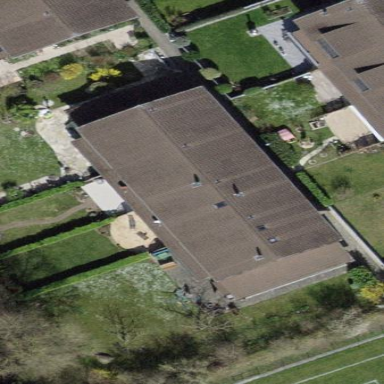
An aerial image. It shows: Terrace building.